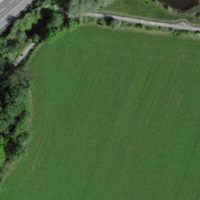
EUNIS habitat code: 57
Species observed at this site:
Lythrum salicaria